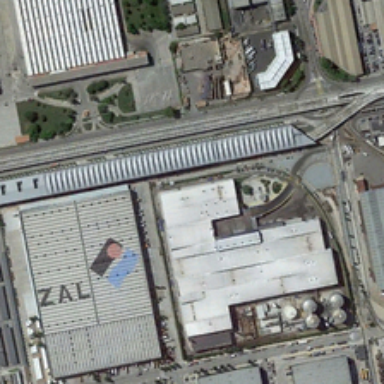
A lot of industrial zones along the lake .